Question: I've a created a Laravel project on my Windows environment which is worrking fine.. Now I have to move this project to Linux environment. I've tried the following methods but failed.
:. Created a new project on Linux using 'composer create-project laravel/laravel' and replaced app directory with local instance app directory
. Moved entire project from windows to Linux (through FTP).
In both the above methods I failed to access my URLs. I'm sure that everything installed correctly on Linux machine.
When I access my the project on Linux '/public' I could see the success screen .

But when I access my view pages like 'public/users/login'. I'm getting error. The same path working fine under my windows.
What could be the wrong. I'm newbie in Laravel. Any help would be much appreciated.
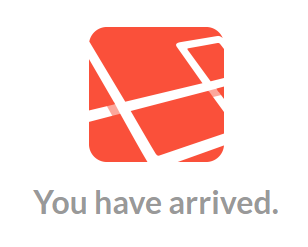
Answer: If the route works with '/public/index.php/users/login' (and it , see comments) it means something with the .htaccess URL rewriting isn't working properly.
These are the things you can check:
1. public/.htaccess should be this
2. .htaccess has to be enabled on the server Tutorial